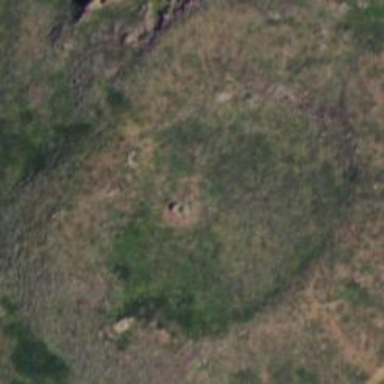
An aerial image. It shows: Natural crater.